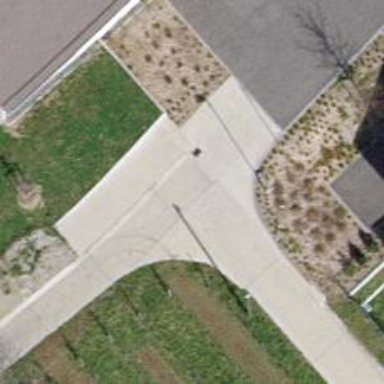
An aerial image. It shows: Paved track with Grade 1 surface.